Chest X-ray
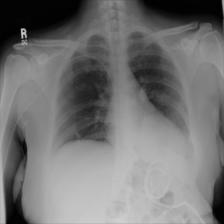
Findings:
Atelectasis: negative
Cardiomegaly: negative
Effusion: negative
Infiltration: negative
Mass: negative
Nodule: negative
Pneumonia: negative
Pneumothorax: negative
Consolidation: negative
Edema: negative
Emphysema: negative
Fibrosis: negative
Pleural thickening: negative
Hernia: negative